Question: I have used gridComplete to show HTML buttons but it shows the HTML text instead of button and encoded HTML as title which does not look good. Kindly help me remove or change the title (tooltip) and show the buttons

When I inspect this cell then I could see the following in chrome tools -
'''
<td role="gridcell" style="" title="&amp;lt;input type='button' value='Publish' onclick='publish(100)' /&amp;gt;" aria-describedby="list_actionBtn">&lt;input type='button' value='Publish' onclick='publish(100)' /&gt;</td>
'''
'''
var myColModel = [ {
name : "promoId",
index : 'Promotionid',
width : 60
}, {
name : "promoCode",
index : 'promotioncode',
width : 110
}, {
name : "name",
index : 'name',
width : 160
}, {
name : "description",
index : 'description',
width : 250
}, {
name : "distCode",
index : 'distributor_code',
width : 110
} , {
name : "statusId",
hidden : true
} , {
name : "statusVal",
index : 'status',
width : 90
}, {
name : "startDate",
index : 'start_date',
width : 100,
sorttype : "date",
align : "right"
}, {
name : "endDate",
index : 'end_date',
width : 100,
sorttype : "date",
align : "right"
}, {
name : "discount",
index : 'discount',
width : 80
}, {
name : "extension",
index : 'extension',
width : 80
}, {
name : "isDiscount",
hidden : true
}, {
name : "isExtension",
hidden : true
}, {
name : "actionBtn",
width : 100
} ];
$(function() {
$("#list")
.jqGrid(
{
url : '/suiactcodegen/action/promotion/promolist',
datatype : "json",
mtype : "GET",
colNames : [ "Promo ID", "Promo Code", "Name",
"Description", "Distributor Code", "Stt Id",
"Status", "Start Date", "End Date",
"Discount", "Extension", "Is Disc", "isExtn", "" ],
colModel : myColModel,
pager : "#pager",
rowNum : 10,
rowList : [ 10, 20, 30 ],
sortname : "end_date",
sortorder : "asc",
viewrecords : true,
gridview : true,
rownumber : true,
autoencode : true,
width : '1000px',
height : 'auto',
caption : "Promotion Summary",
gridComplete: function() {
var ids = $("#list").jqGrid('getDataIDs');
for (var i = 0; i < ids.length; i++) {
var rowId = ids[i],
statusId = $("#list").jqGrid ('getCell', rowId, 'statusId'),
activeBtn = "";
if (statusId == 0) { // Inactive
activeBtn = "<input type='button' value='Publish' " +
"onclick='publish(" + rowId + ")' />";
}
//else if (statusId == 1) { // Published
// activeBtn = "<input type='button' value='Expire' " +
// "onclick="expire(" + rowId + ");" />";
//}
$("#list").jqGrid('setRowData', rowId, { actionBtn: activeBtn });
}
}
}).jqGrid('navGrid', '#pager', {
add : false,
edit : false,
del : false,
search : true,
refresh : false
}).jqGrid('navButtonAdd', '#pager', {
caption : " Edit ",
// buttonicon: "ui-icon-bookmark",
onClickButton : editPromo,
position : "last"
});
});
'''
I have already tried autoencode = false for this column but it didn't work
The reason why it doesn't work I believe is because datatype is 'json' but button type is not json data type. How can I create it as a separate row? In case of 'local' data it works. See the fiddle <URL>. Even tested it in my localhost
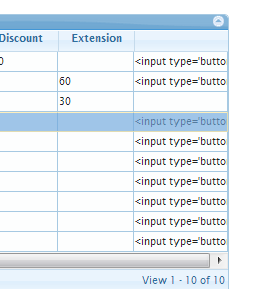
Answer: Sry I copied the basic grid from JqGrid site and then edited that and didn't notice that autoencode:true for grid level. So even though I mentioned it for column level it wasn't working. Now it appears.